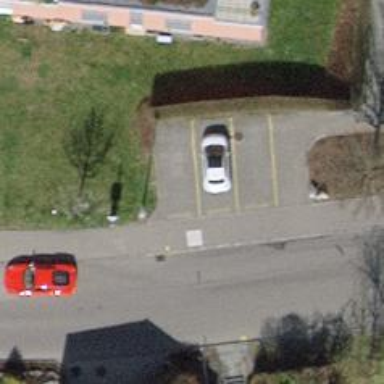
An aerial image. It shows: Bus stop with platform for public transport.